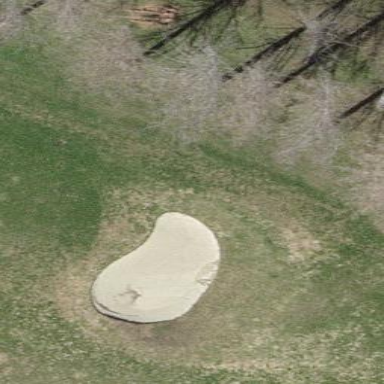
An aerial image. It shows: Golf bunker filled with sandy terrain.